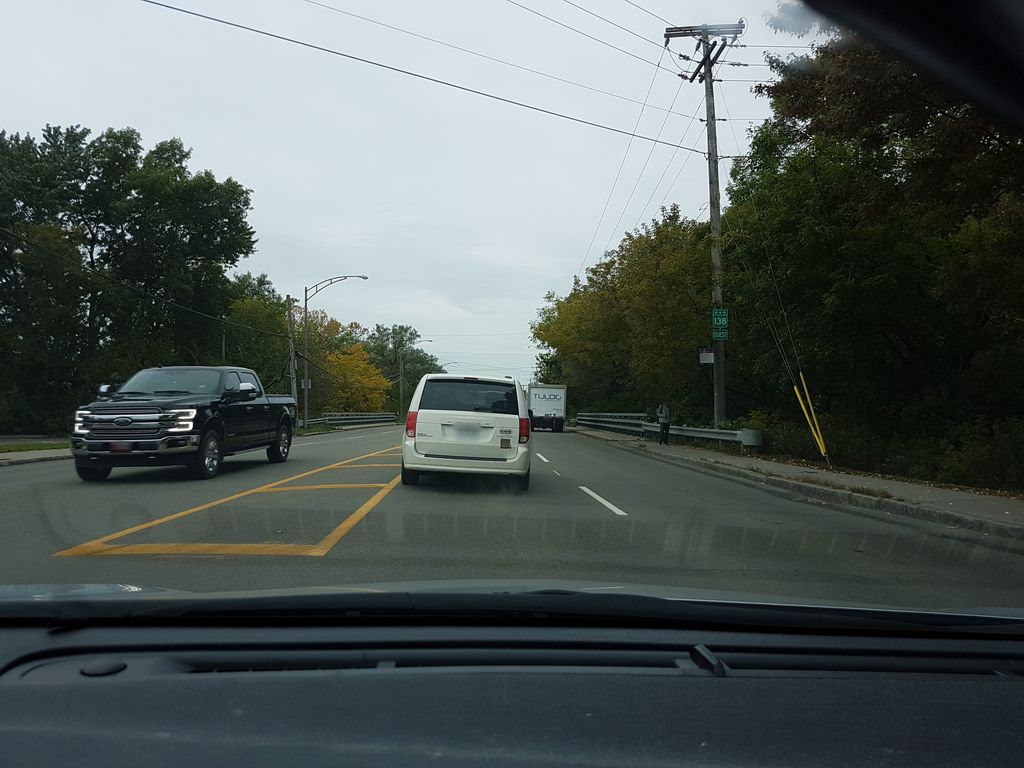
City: quebec_city